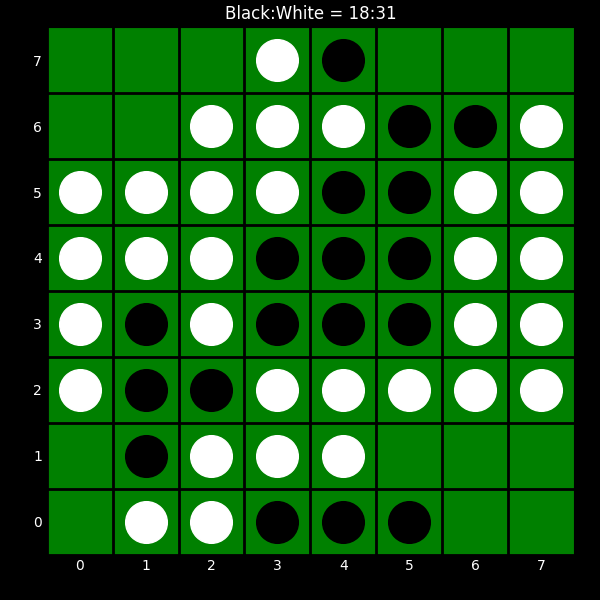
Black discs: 18
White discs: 31